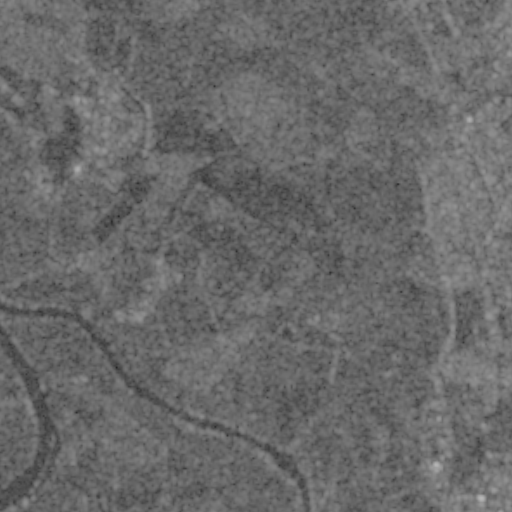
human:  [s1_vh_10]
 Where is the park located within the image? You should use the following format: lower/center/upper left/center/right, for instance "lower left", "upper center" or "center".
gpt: The park is located in the lower right of the image.
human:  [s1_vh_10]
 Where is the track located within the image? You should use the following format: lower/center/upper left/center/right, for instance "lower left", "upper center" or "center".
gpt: The track is located in the center right of the image.
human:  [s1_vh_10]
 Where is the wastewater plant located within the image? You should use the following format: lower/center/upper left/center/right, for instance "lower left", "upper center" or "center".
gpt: The wastewater plant is located in the lower right of the image.
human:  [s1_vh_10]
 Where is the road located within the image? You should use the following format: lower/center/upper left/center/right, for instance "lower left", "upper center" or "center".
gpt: There is no road in the image.

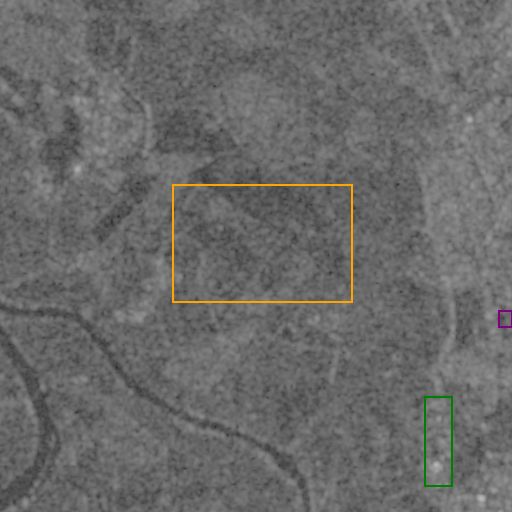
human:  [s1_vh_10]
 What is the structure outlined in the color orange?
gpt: The structure outlined in orange is a crop field.
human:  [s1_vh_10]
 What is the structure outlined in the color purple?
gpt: The structure outlined in purple is a park.
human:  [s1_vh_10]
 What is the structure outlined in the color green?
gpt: The structure outlined in green is a wastewater plant.
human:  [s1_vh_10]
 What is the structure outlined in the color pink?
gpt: There is no pink outline.